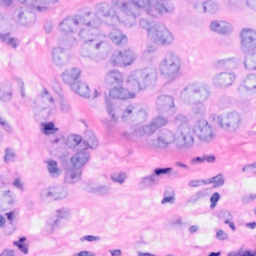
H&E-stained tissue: Breast